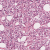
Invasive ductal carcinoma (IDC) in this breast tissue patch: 1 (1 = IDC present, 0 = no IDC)